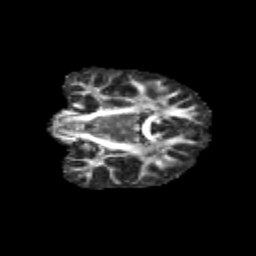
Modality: FA
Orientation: coronal
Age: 10
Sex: male
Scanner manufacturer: siemens
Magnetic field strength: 3 T
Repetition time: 3.8 s
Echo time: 0.07 s